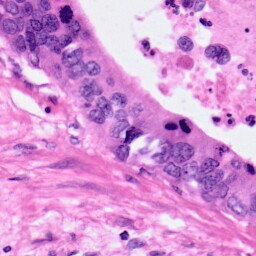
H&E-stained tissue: Pancreatic